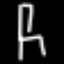
Label: chair